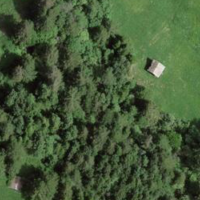
EUNIS habitat code: 44
Species observed at this site:
Aquila chrysaetos